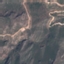
Label: HerbaceousVegetation